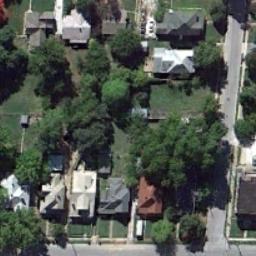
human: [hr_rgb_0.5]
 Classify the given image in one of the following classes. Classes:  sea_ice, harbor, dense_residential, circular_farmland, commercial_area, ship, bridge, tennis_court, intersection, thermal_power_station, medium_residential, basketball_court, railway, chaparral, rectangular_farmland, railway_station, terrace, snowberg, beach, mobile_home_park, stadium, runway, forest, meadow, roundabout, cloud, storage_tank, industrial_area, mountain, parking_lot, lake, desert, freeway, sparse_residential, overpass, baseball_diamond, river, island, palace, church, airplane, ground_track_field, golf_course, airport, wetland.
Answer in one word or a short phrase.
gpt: medium_residential